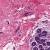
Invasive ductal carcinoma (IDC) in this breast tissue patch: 0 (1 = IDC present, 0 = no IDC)